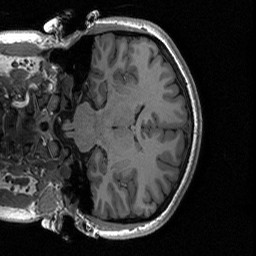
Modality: T1w
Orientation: coronal
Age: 22
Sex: female
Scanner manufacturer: siemens
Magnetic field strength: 3 T
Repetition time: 2.53 s
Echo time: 0.00219 s